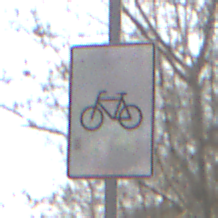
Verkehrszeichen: RadverkehrOhnePfeilsymbol
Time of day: MorningAfternoon
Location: Outdoor (Nature)
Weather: Clear
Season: Winter
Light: Natural